Question: I try to add 'UIView' on 'UIViewController':
'''
AppDelegate *md = (AppDelegate*)[[UIApplication sharedApplication] delegate];
UIView *view = [[UIView alloc]initWithFrame:CGRectMake(0, 0, 150, 44)];
[view setBackgroundColor:[UIColor yellowColor]];
[md.tab.view addSubview:view];
'''
And i noticed that the UIView not start from :

I create the TabBarController on The MainWindow.Xib
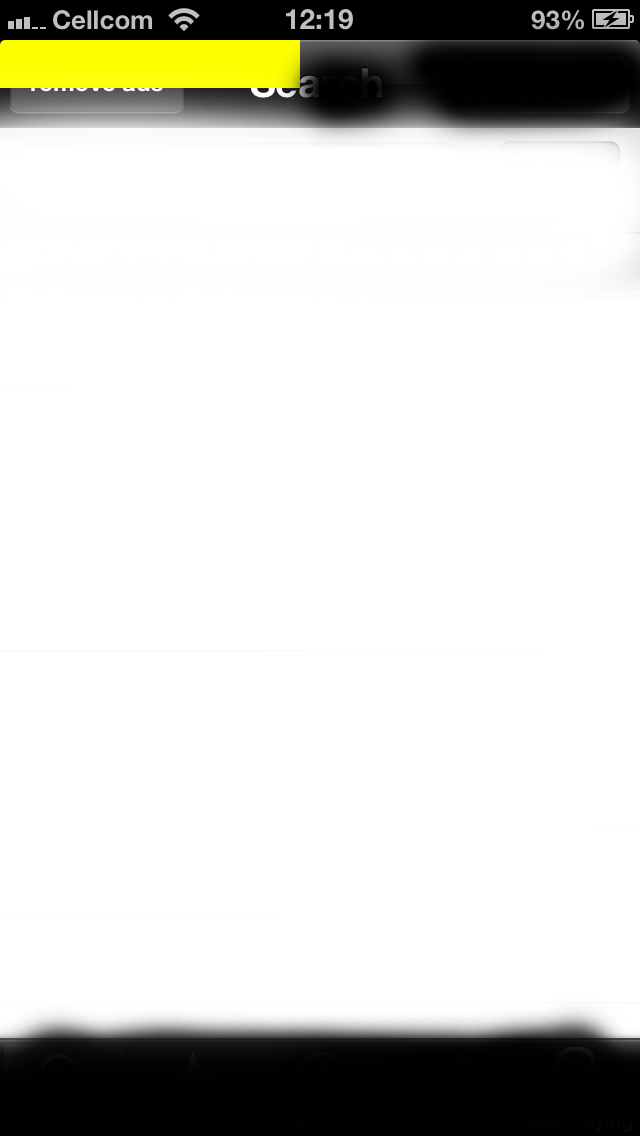
Answer: That's correct behaviour, assuming you're adding your view to the 'UITabBarViewController''s view. A tab bar controller takes up the entire screen - the tabs at the bottom, and the tab content above that.
It sounds as if you want to add a view to the rather than the view controller. To do this you should use the 'tabBar' property of your tab bar controller.